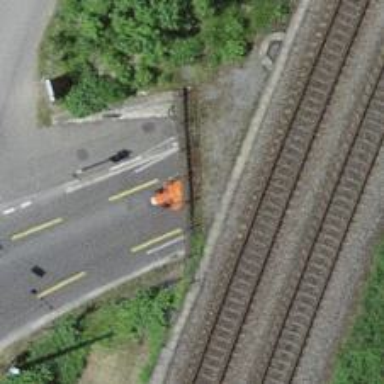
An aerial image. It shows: Covered secondary road with asphalt surface. This road has trolley wires and lanes designated for both cyclists.